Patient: sex F, age 65
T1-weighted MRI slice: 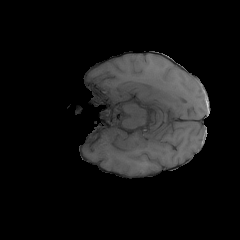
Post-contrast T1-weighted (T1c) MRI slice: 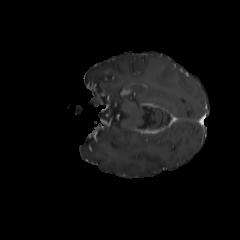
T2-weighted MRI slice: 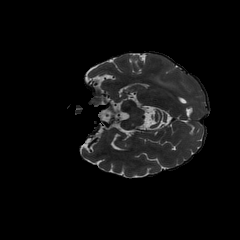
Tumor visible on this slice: yes
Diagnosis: Glioblastoma, IDH-wildtype
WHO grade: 4